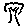
Label: tree